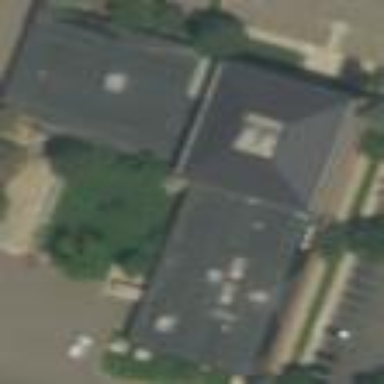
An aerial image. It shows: Office building.